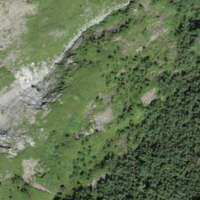
EUNIS habitat code: 32
Species observed at this site:
Astrantia major